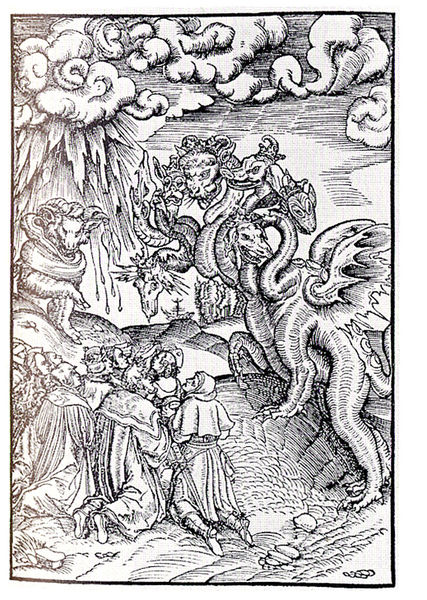
Titel: Der siebenköpfige Drache und das Tier mit den Lammshörnern
Künstler: Albrecht Dürer
Institution: (Seriendruck)
Schlagwörter: feuer, flügel, gewitter, gott, gruppe, himmel, kampf, körper, mann, wasser, weiß, wolken, bäume, frauen, landschaft, menschen, sand, köpfe, männer, schwarz, tier, tiere, wolke, haube, leute, menge, anzug, bärte, gesichter, mensch, steine, hals, horn, hügel, boden, mantel, personen, bauern, füße, holzschnitt, kauern, grafik, graphik, linien, weis, angst, knie, regen, blitze, flammen, vulkan, druck, schnitt, schwarz-weiß, holzstich, radierung, stich, illustration, schwert, knien, mäntel, schlange, hälse, tanne, beten, gebet, allegorie, staunen, blitz, hölle, teufel, mythos, wesen, kniend, fabelwesen, knieen, knieende, schlangen, echse, geistliche, mönche, siegfried, hörner, dürer, kupferstich, stier, donner, mystik, ziege, ungeheuer, tropfen, drachen, drache, schutz, dämonen, monster, hydra, stick, kniende, widder, gehörnt, bestie, untiere, mehrköpfig, drachenköpfe, demon, siebenköpfig, dracken, dracheb, drohende gefahren, wilder himmel, feuer vom himmel, nöbber, beten angst, demonen, menschen die auf wolken mit blitzen aufschauen